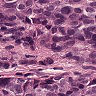
Metastatic tissue present: yes